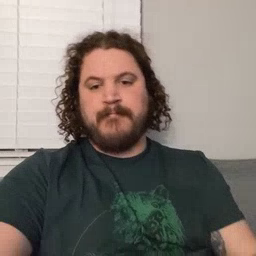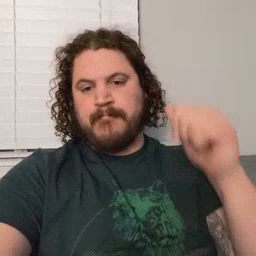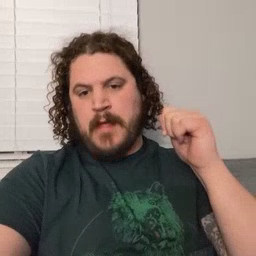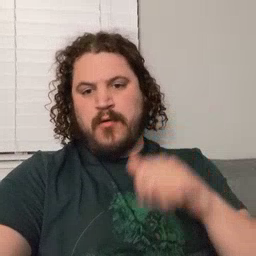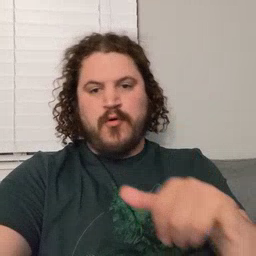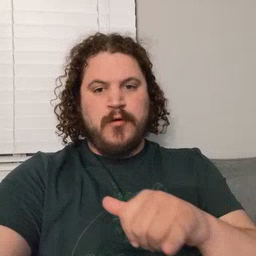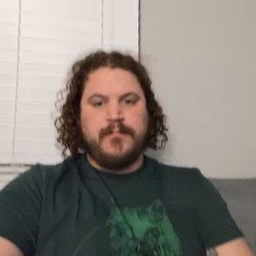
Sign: backyard